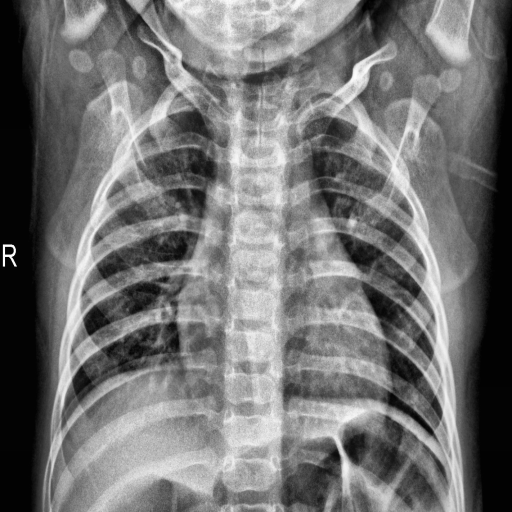
Finding: NORMAL